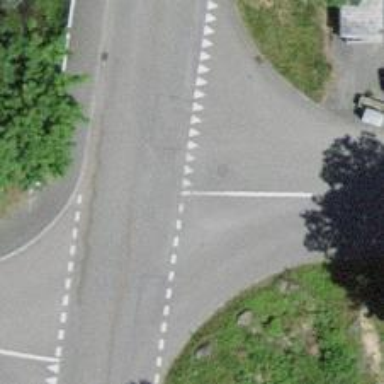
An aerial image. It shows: Road with "give way" sign.